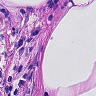
Metastatic tissue present: no